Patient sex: M
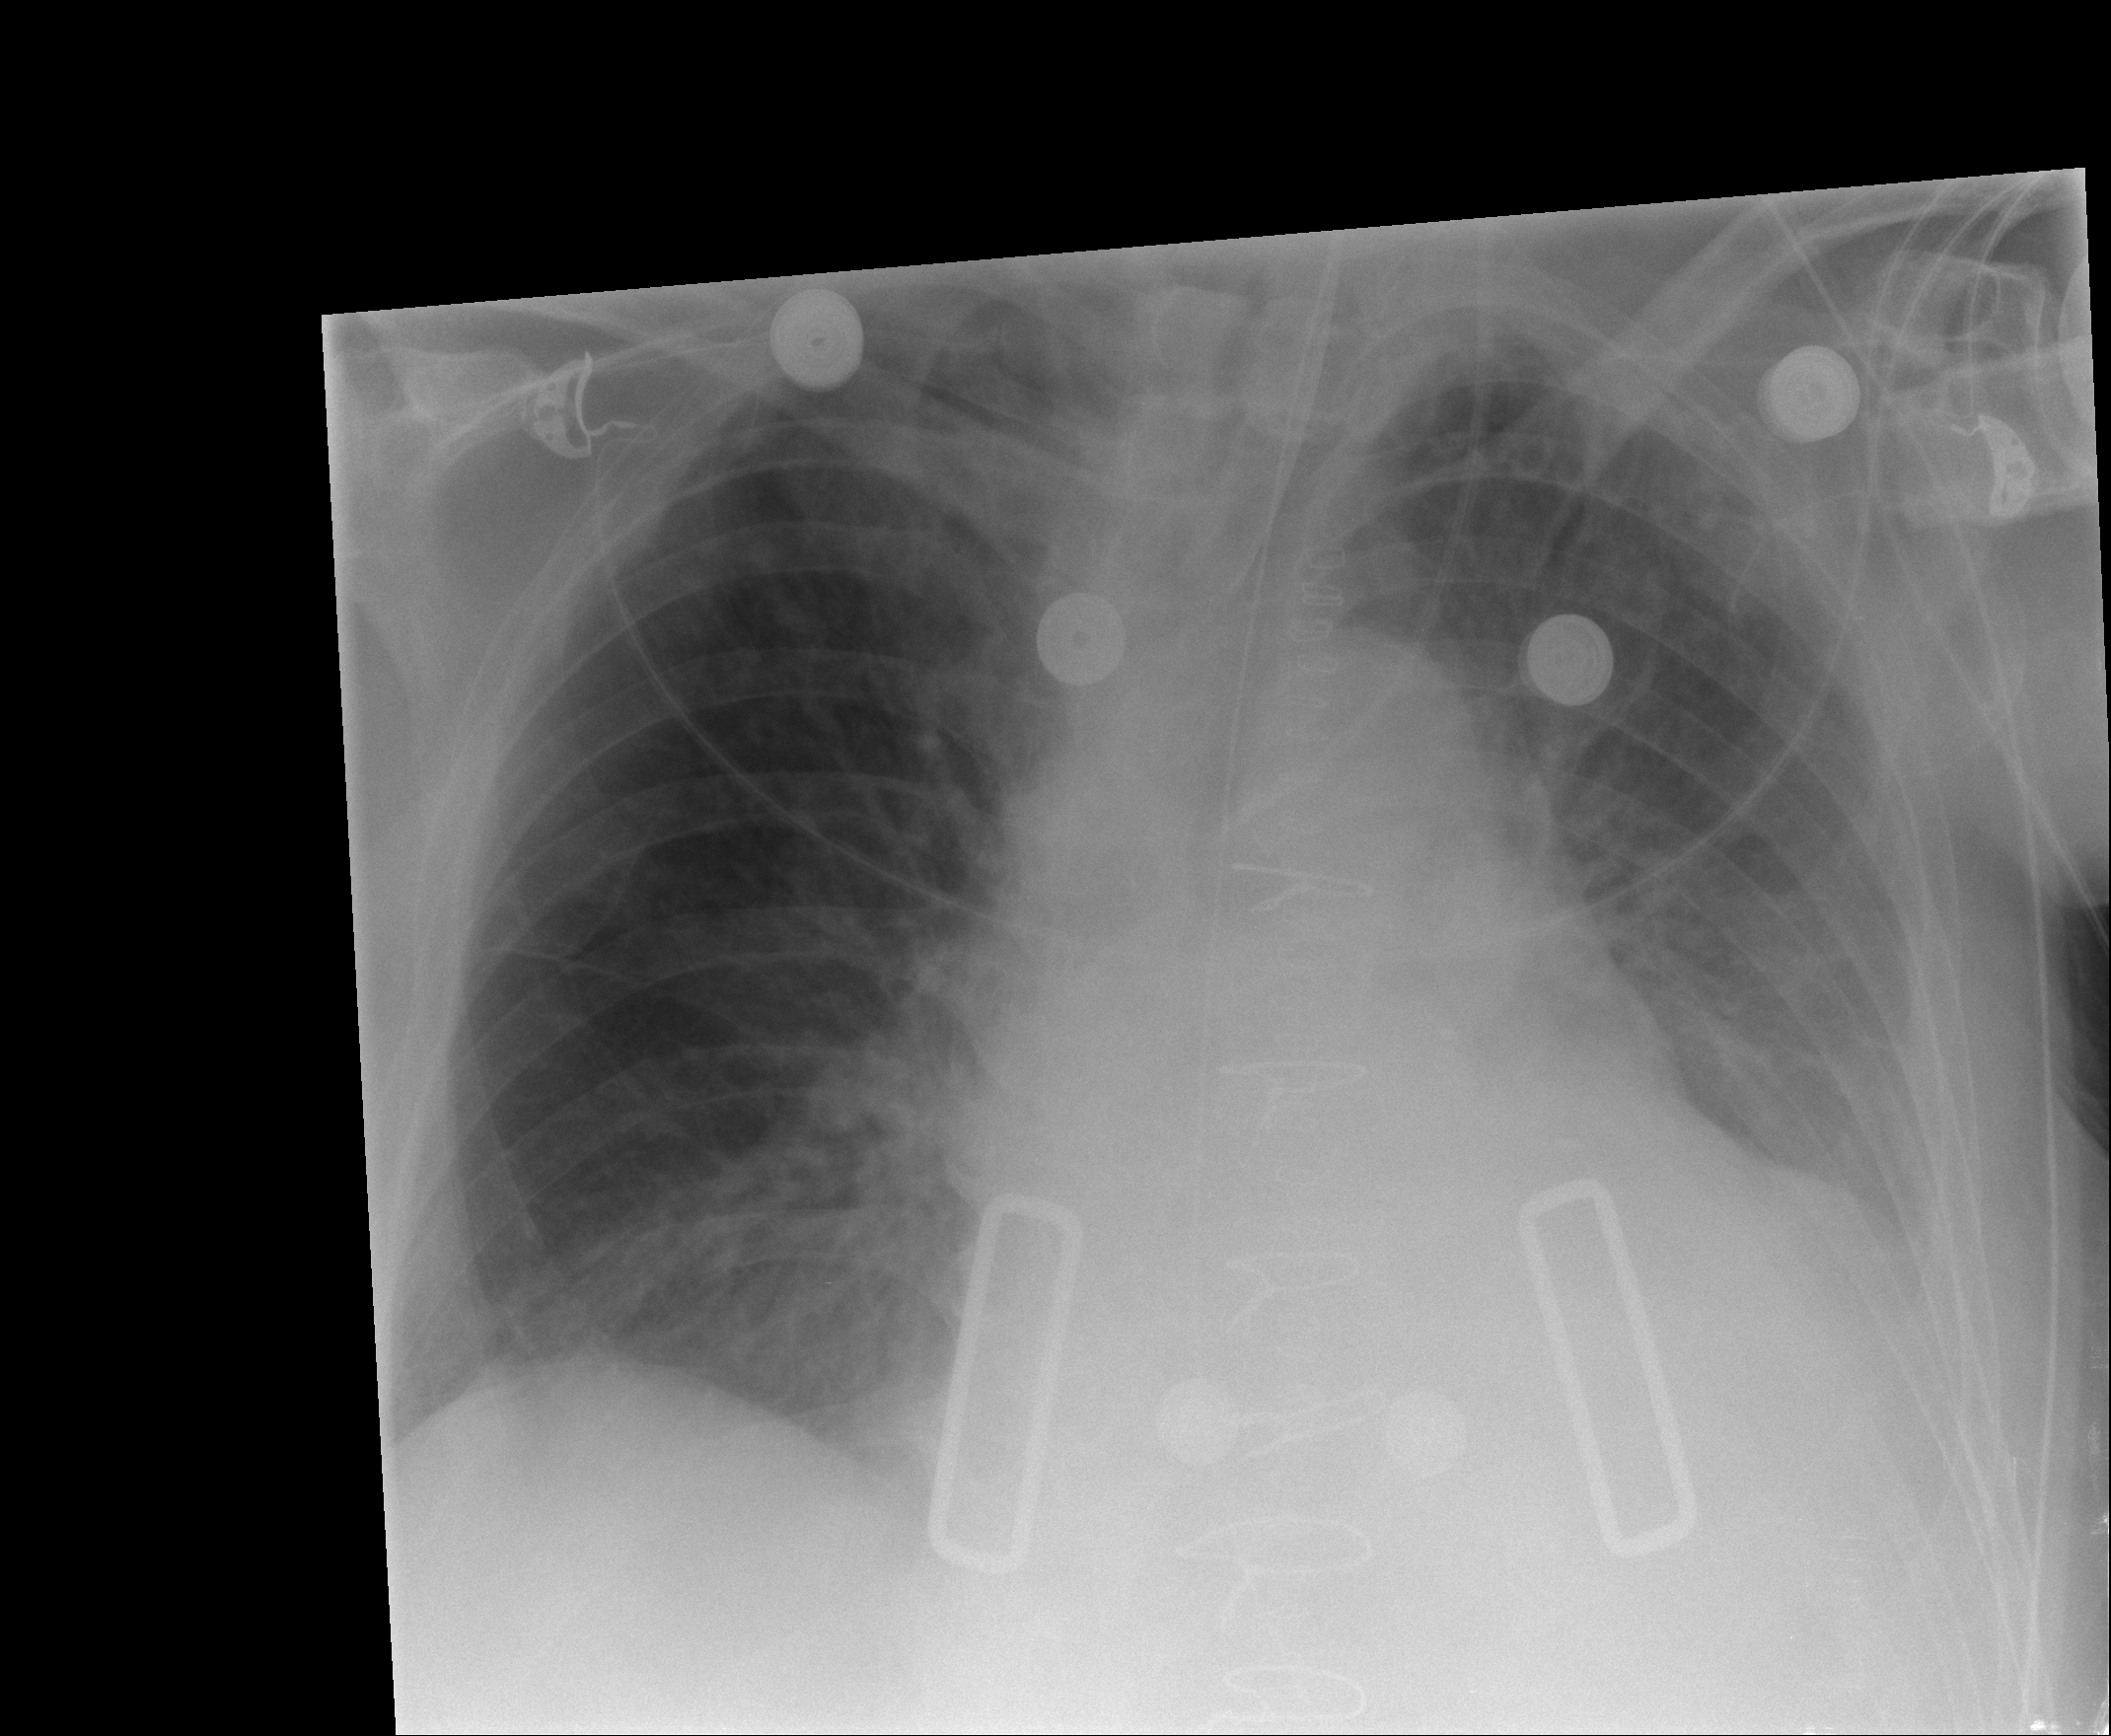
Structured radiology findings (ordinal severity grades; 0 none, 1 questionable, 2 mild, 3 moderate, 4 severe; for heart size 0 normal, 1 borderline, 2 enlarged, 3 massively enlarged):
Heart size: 2
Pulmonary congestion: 2
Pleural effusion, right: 0
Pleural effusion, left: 2
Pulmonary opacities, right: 0
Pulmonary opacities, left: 0
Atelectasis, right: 0
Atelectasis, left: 1